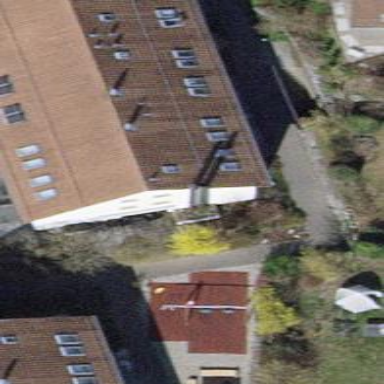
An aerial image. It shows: Building with tiled roof.